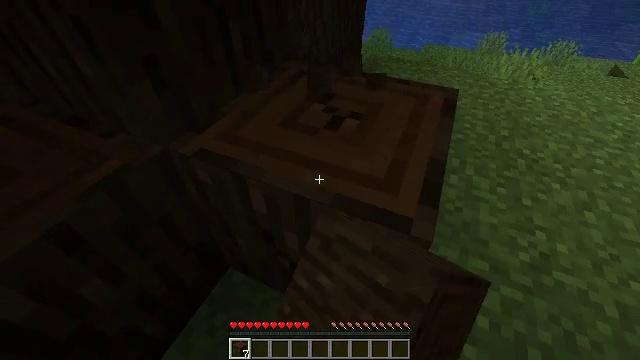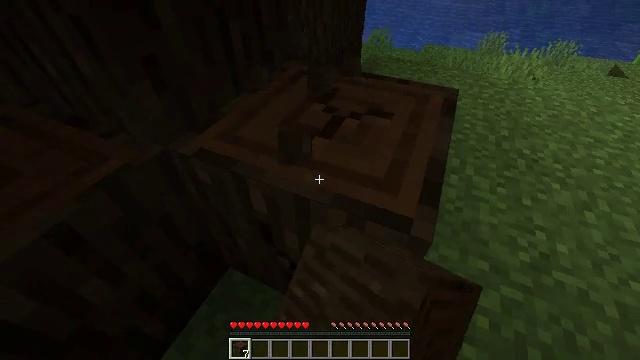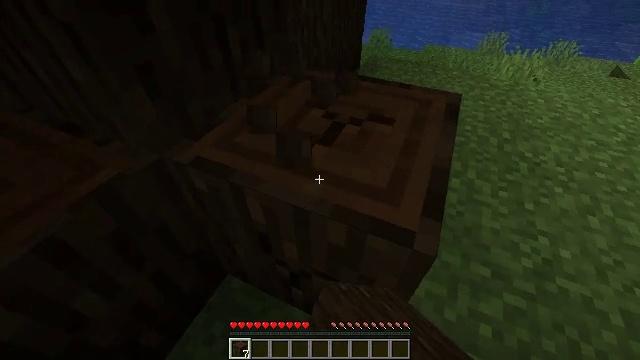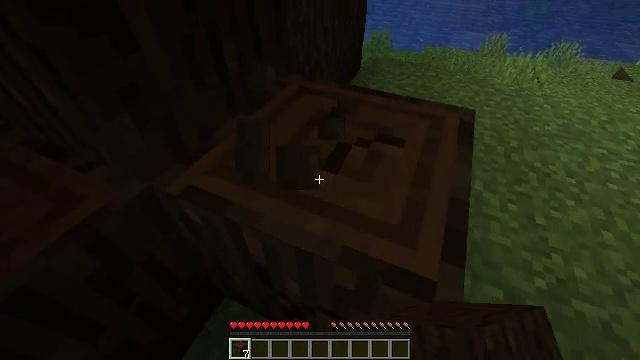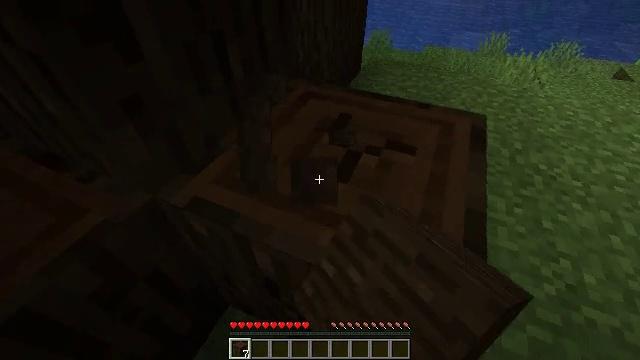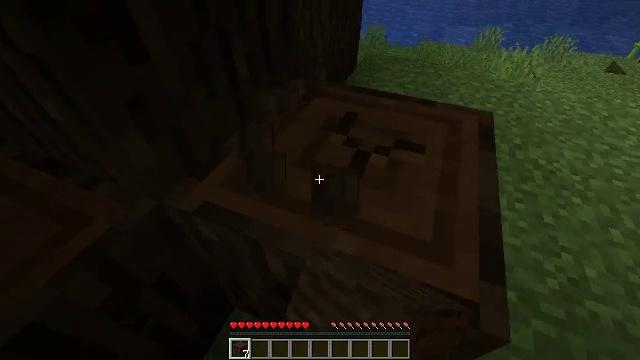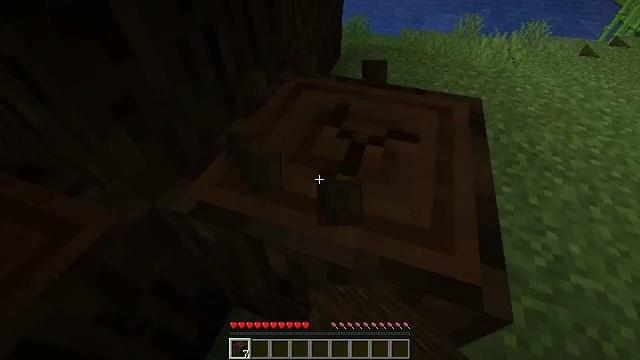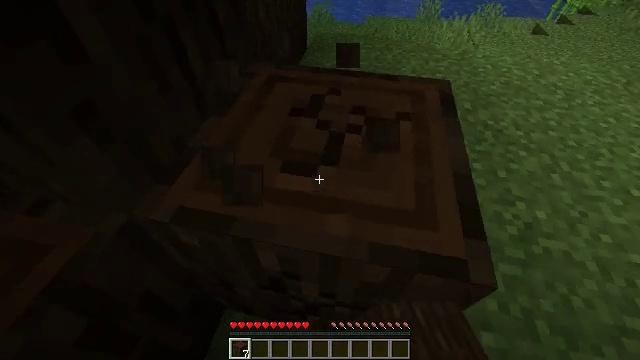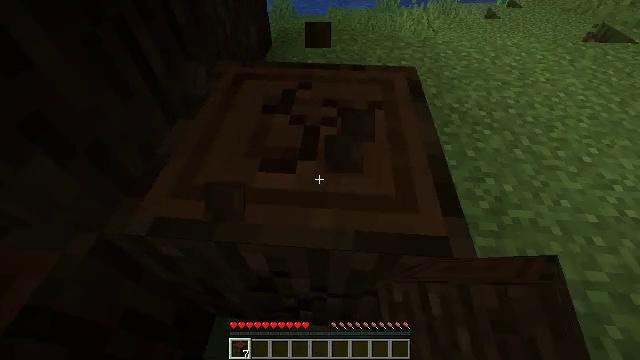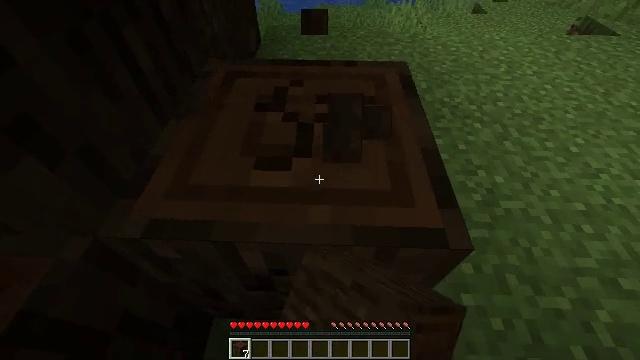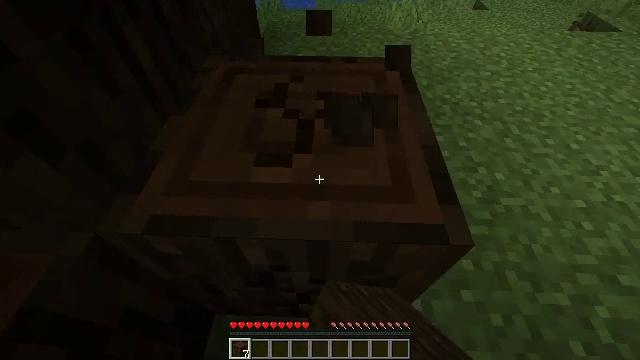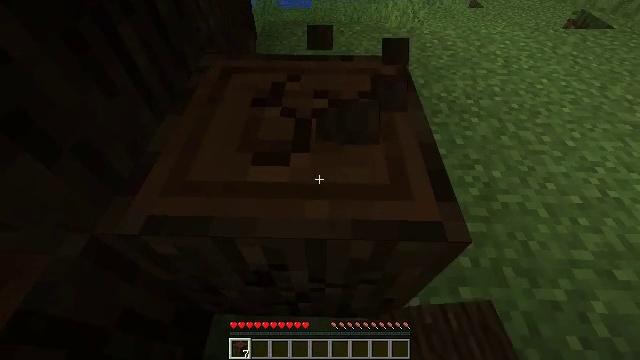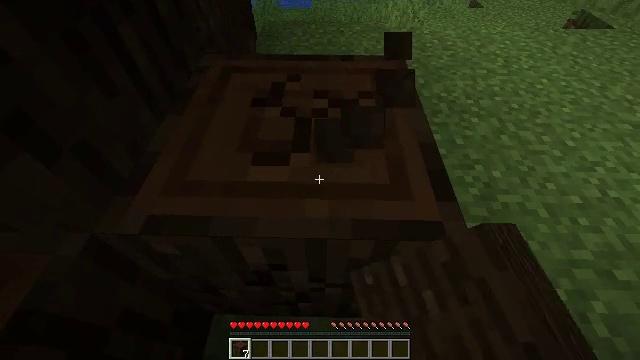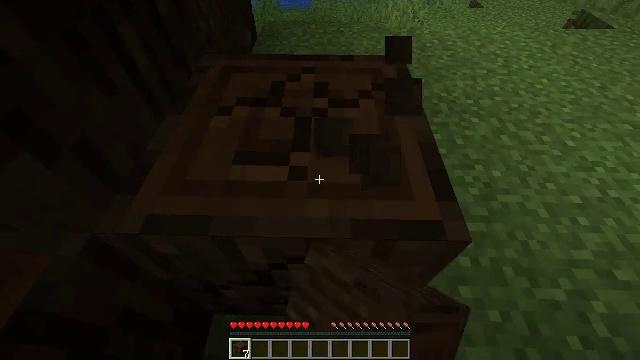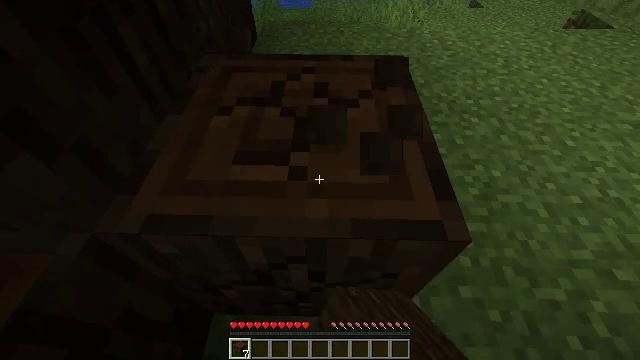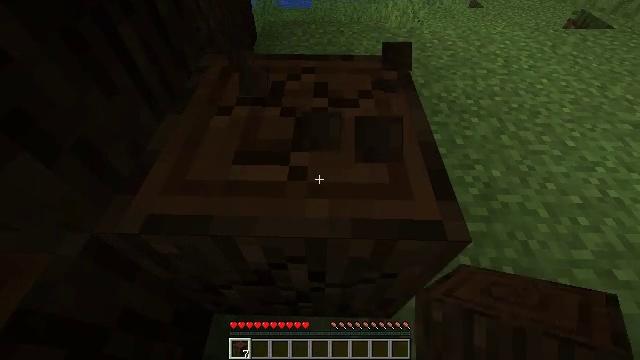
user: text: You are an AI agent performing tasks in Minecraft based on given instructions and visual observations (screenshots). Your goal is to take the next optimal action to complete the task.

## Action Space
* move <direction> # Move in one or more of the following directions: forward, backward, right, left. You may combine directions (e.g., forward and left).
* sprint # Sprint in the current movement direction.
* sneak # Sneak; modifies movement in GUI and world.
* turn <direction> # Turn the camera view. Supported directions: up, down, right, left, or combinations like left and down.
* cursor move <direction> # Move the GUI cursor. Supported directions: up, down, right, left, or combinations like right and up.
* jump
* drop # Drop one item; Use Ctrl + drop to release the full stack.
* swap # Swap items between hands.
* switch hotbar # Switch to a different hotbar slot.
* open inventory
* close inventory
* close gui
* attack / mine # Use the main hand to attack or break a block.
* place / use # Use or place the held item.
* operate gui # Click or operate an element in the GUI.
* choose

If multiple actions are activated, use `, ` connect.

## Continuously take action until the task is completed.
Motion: motion action
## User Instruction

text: Mine the dark oak log from a tree.
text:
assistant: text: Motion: attack / mine
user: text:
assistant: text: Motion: move forward, attack / mine
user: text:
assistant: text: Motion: move forward, attack / mine
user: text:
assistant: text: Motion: move forward, attack / mine
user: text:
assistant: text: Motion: turn right, attack / mine
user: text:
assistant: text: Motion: turn right and down, attack / mine
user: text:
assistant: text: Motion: turn right and down, attack / mine
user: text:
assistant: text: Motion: turn right and down, attack / mine
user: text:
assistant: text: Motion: turn right, attack / mine
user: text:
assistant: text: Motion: attack / mine
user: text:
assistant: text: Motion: attack / mine
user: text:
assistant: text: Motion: attack / mine
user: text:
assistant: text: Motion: attack / mine
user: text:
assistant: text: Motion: attack / mine
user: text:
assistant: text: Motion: attack / mine
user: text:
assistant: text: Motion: attack / mine
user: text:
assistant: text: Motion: attack / mine
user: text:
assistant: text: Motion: turn left, attack / mine
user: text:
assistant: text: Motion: attack / mine
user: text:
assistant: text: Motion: attack / mine
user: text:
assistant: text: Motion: attack / mine
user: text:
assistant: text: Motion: attack / mine
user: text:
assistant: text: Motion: attack / mine
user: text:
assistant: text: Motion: attack / mine
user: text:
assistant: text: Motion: attack / mine
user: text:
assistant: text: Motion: attack / mine
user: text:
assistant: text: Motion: attack / mine
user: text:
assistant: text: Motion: attack / mine
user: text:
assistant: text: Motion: attack / mine
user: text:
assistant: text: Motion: attack / mine